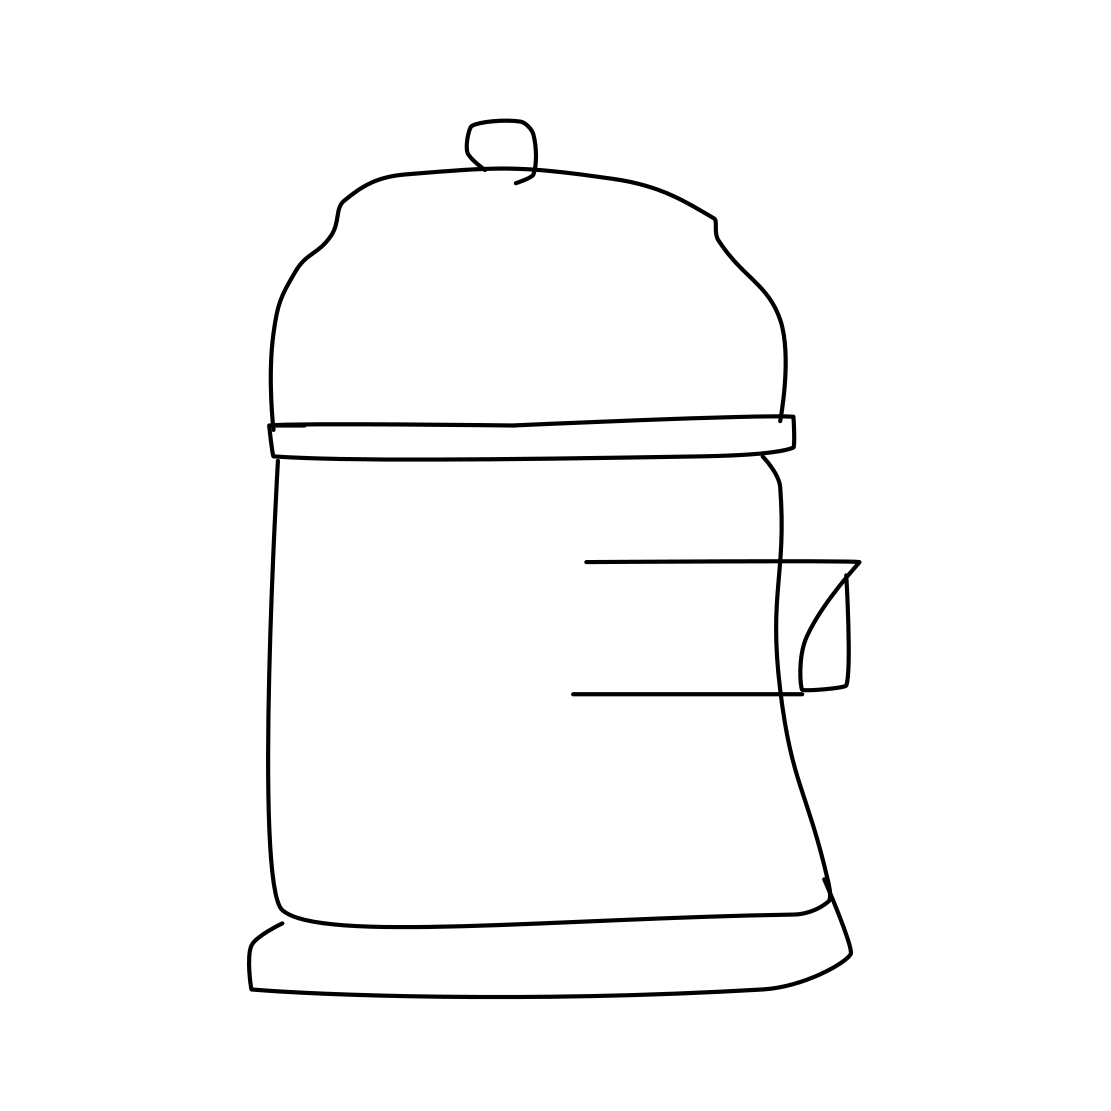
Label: fire hydrant